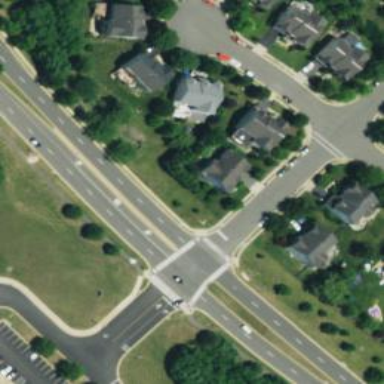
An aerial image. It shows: Uncontrolled zebra crossing on the road.